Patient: sex F, age 58
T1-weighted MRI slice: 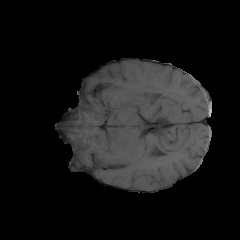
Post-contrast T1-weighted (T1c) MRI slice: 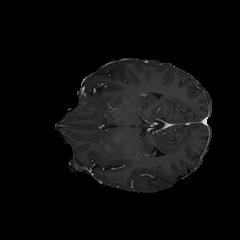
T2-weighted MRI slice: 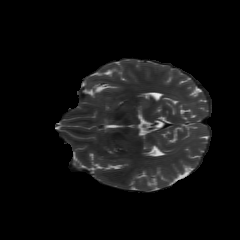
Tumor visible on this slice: no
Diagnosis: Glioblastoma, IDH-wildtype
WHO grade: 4